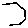
Label: hexagon